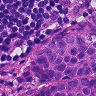
Metastatic tissue present: yes